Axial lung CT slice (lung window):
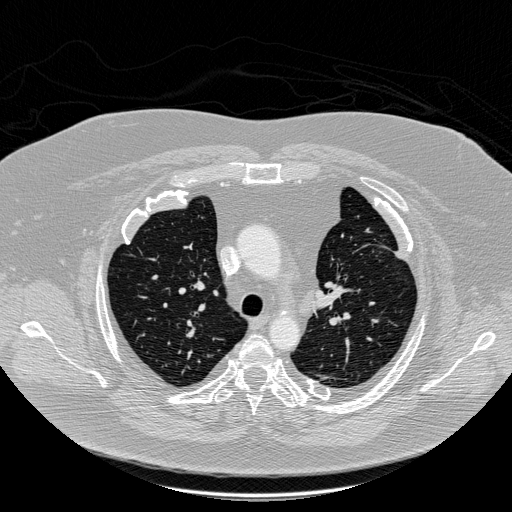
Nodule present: no